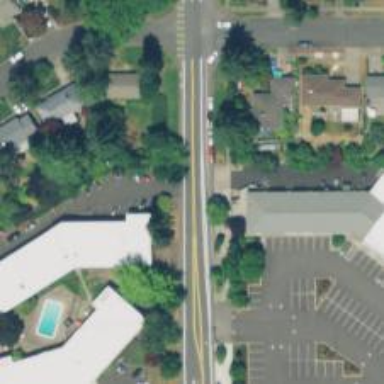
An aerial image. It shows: Tertiary road with asphalt surface and sidewalk on the left side.